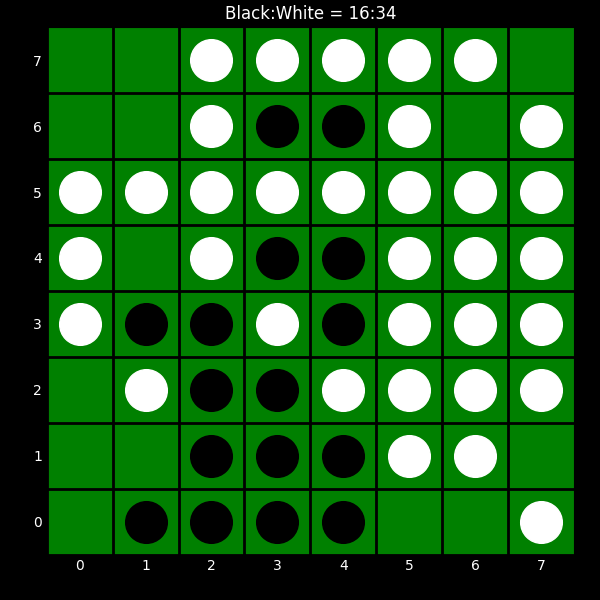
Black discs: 16
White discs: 34